Question: I can't get a basic sender app set up. I've tried the <URL>. I've done the whole unplugging power/plugging back in thing to restart ChromeCast, but that doesn't resolve my issue.
Resources out there seem kind of slim at the moment, but is there a place that explains everything in-depth without having to jump from site to site? Also, take a look at the image I've attached. I can't figure out what that other URL is supposed to be.
My specific error from the 'requestSession()' looks like this:
'{code: "session_error", description: "NOT_FOUND", details: null}'
EDIT: I've verified that I can connect to the default 'chrome.cast.media.DEFAULT_MEDIA_RECEIVER_APP_ID' but my receiver app can't be connected to. I've registered my device and restarted it multiple times. I've now removed it and am trying to re-register it to see if that helps (even though it said it was ready for dev).

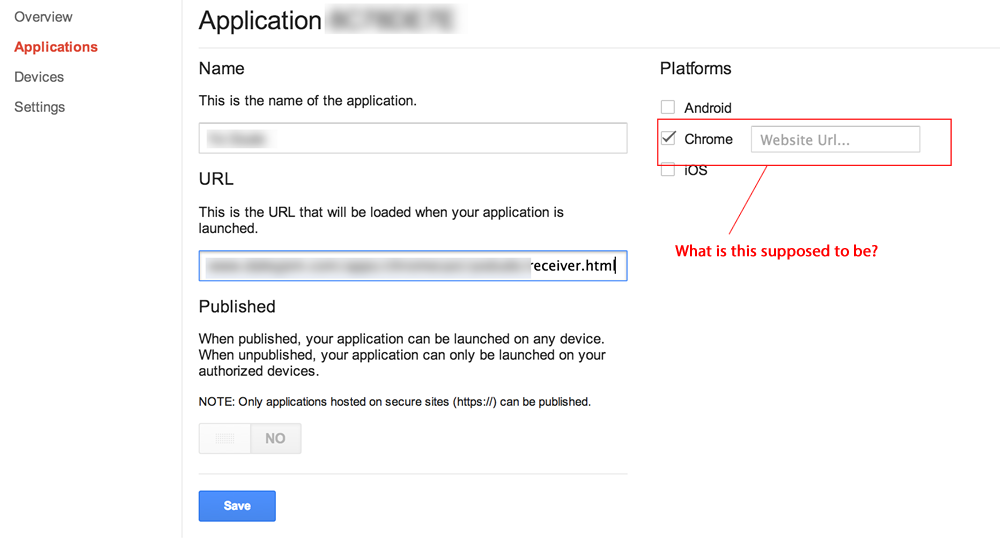
Answer: Check these; hopefully they get things sorted out:
- Make sure you have registered your chromecast device on the developer console. Double check the serial number since sometimes it is hard to read it.- During the chromecast setup, there was a box stating something like "Send the serial number ..", make sure that is checked- Wait 1/2 hour or so and reboot your chromecast- Check whether you can access 'http://<chromecast-ip>:9222' from a chrome browser on the same wifi network; if you can, then your device is ready for development
As for the area on the image that you have pointed to, that is more for informational purposes at this point